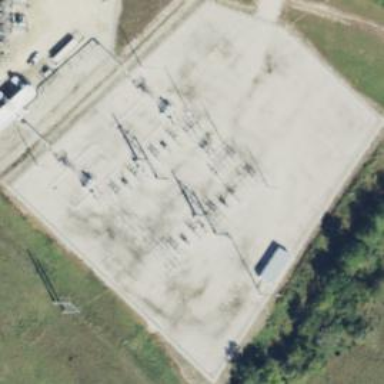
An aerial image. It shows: Distribution level power substation surrounded by fence.